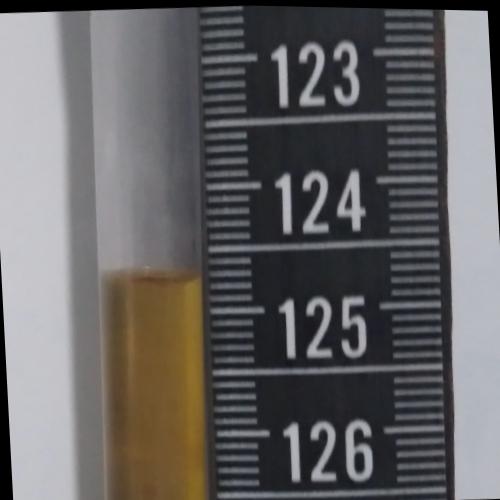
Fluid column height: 124.7 cm